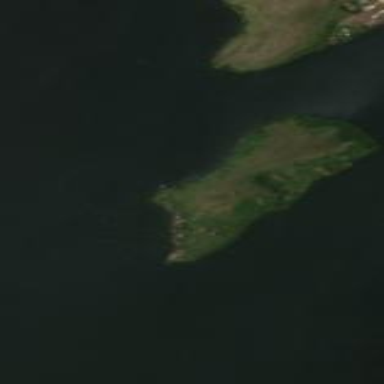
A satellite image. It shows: Islet.